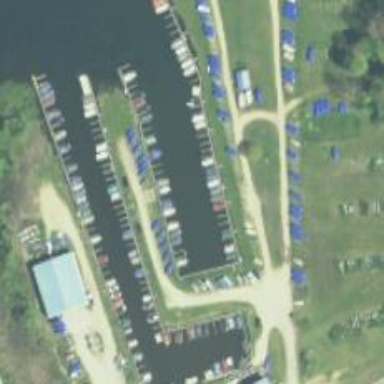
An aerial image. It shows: Boatyard along the waterway.